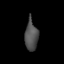
Tissue: lung
Cell type: Epithelial cells
Senescence score: 0.2131
Nuclear area (px): 388
Mean DAPI intensity: 79.255